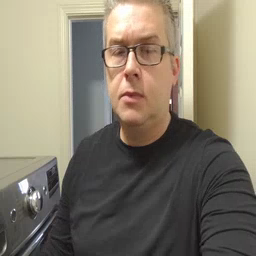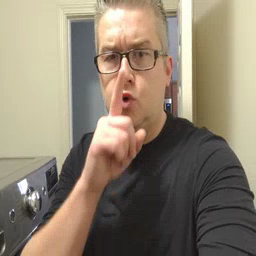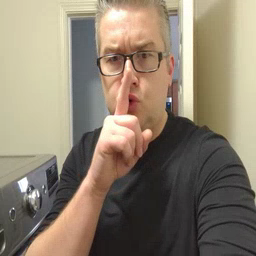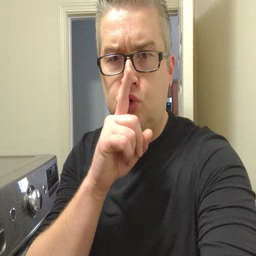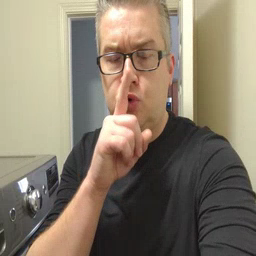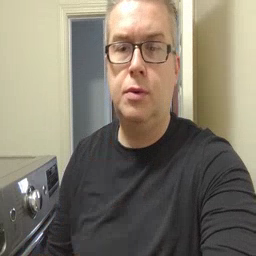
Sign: shhh